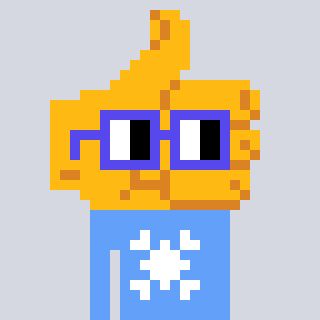
a pixel art character with square blue glasses, a thumbsup-shaped head and a blue-colored body on a cool background